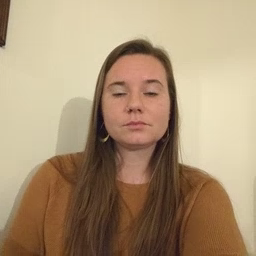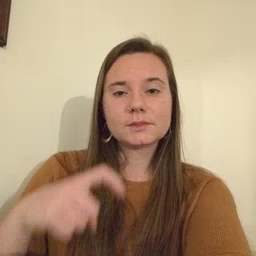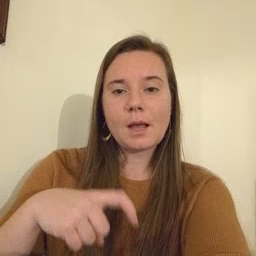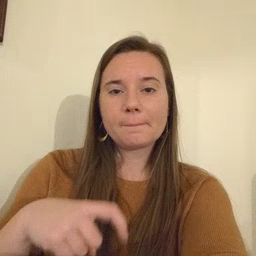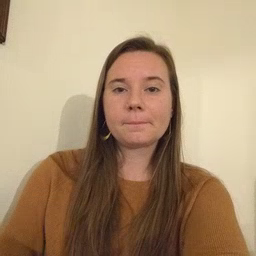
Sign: time